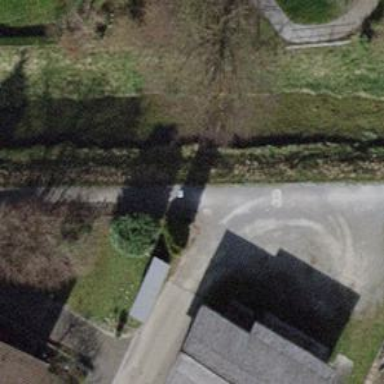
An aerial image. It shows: Driveway leading to service road.